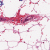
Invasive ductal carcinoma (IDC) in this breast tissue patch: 0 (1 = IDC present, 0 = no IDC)